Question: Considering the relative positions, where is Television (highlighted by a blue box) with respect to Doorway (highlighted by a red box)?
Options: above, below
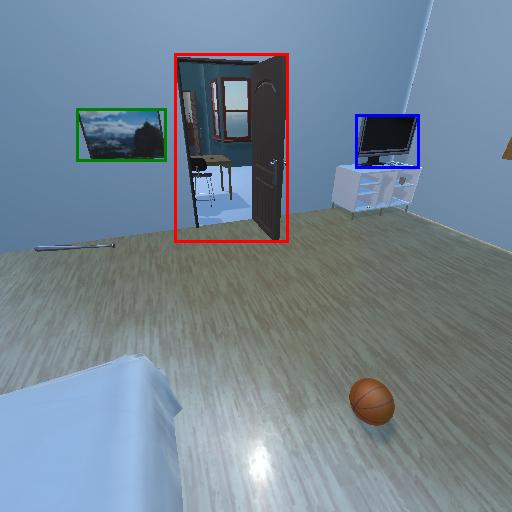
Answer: above